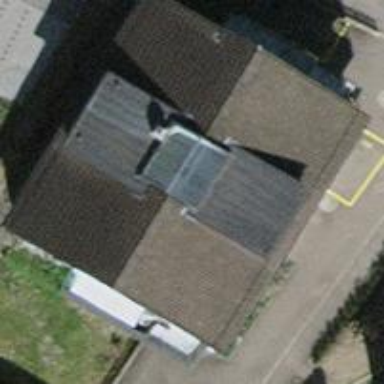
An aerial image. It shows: Building with tiled roof.